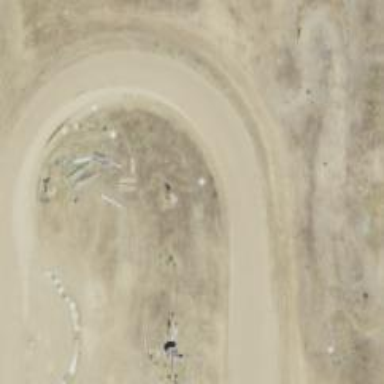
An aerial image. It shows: Track in leisure land.